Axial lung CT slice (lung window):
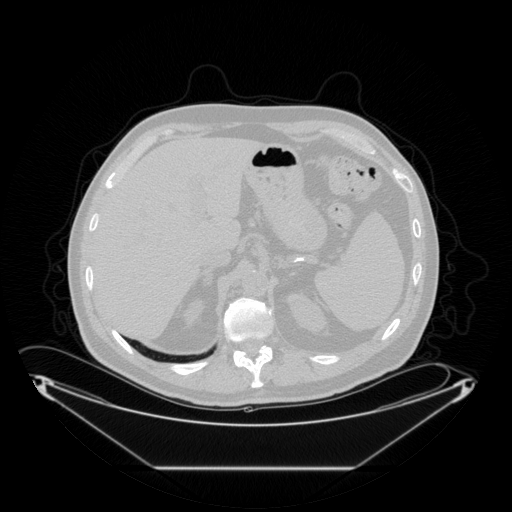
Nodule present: no